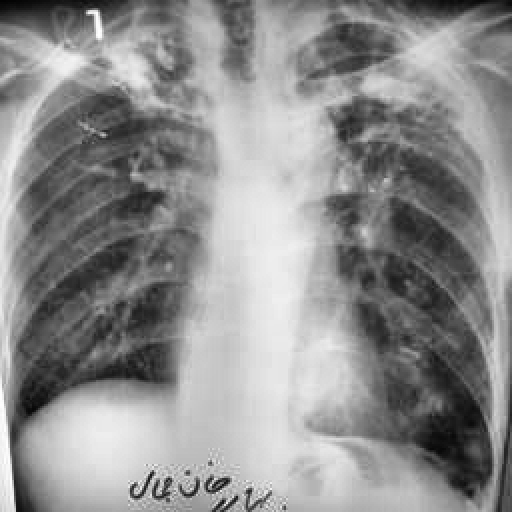
Finding: TUBERCULOSIS